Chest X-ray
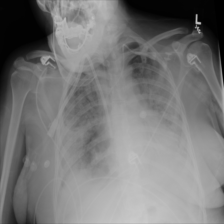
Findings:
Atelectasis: positive
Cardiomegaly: negative
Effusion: negative
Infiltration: positive
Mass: negative
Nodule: negative
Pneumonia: negative
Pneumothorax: positive
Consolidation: positive
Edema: negative
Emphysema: negative
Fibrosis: negative
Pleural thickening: negative
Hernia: negative